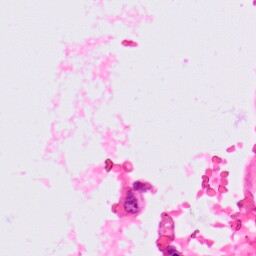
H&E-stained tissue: Lung